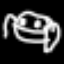
Label: frog